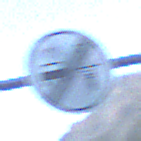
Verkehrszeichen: EndeVerbotUeberholenEinspurigeFahrzeuge
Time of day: SunriseSunset
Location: Outdoor (RoadRail)
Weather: Clear
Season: NotSpecified
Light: Natural